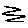
Label: zigzag